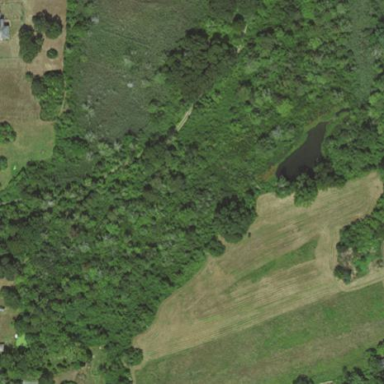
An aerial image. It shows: Marshy wetland area.